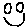
Label: smiley face